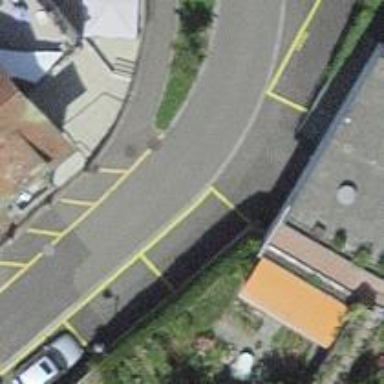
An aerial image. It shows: Residential road with asphalt surface.